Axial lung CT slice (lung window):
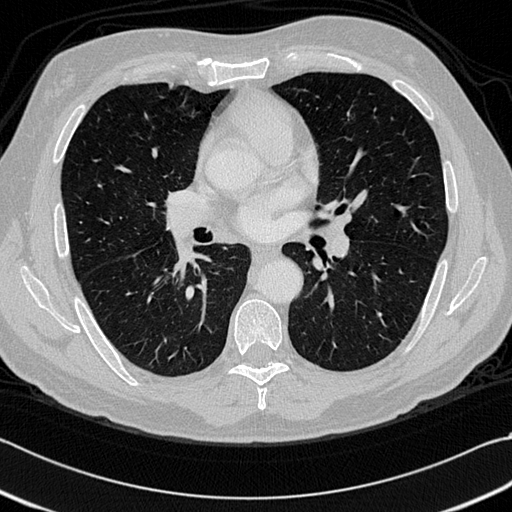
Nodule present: no